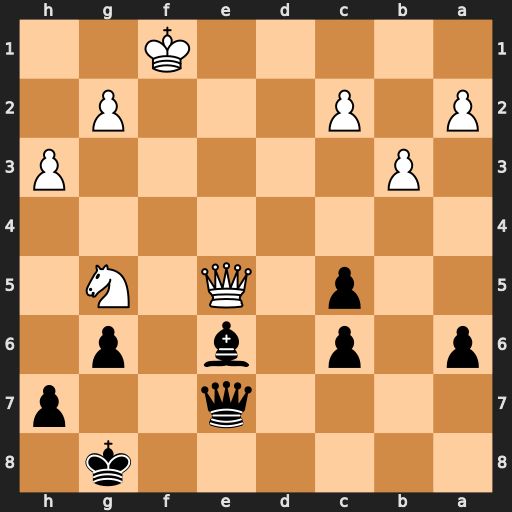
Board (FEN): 6k1/4q2p/p1p1b1p1/2p1Q1N1/8/1P5P/P1P3P1/5K2
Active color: b
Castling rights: -
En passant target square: -
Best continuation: Bc4+ bxc4 Qxe5